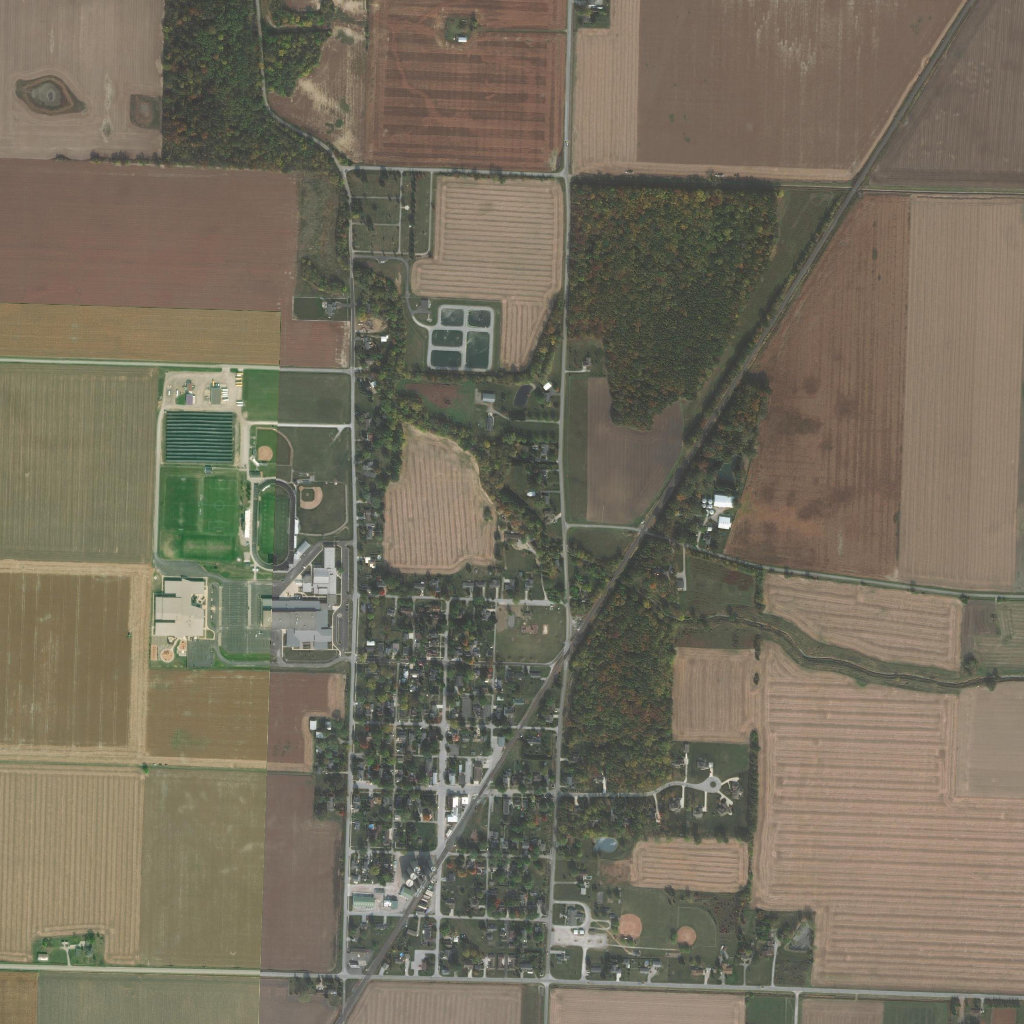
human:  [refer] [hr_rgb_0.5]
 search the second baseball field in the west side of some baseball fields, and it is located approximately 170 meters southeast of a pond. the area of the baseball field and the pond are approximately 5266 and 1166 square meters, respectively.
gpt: <box>[[66, 88, 69, 92, 0]]</box>